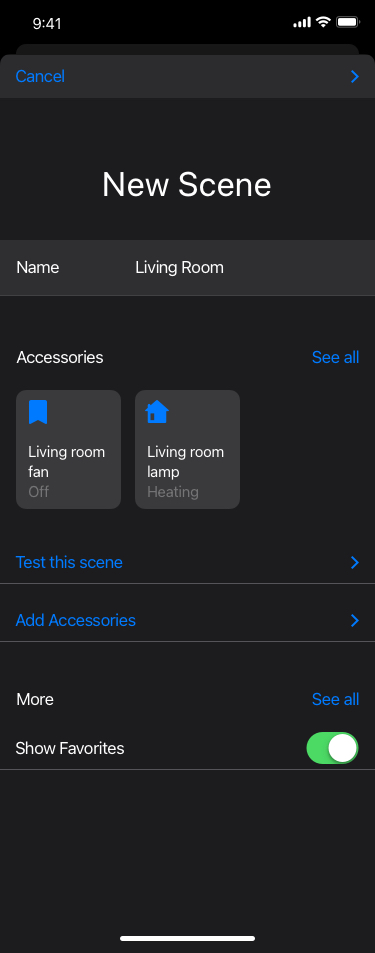
Text in this UI design:
Off
Living room fan
Heating
Living room lamp